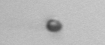
Label: nanoplankton_mix